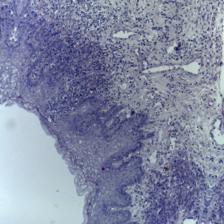
Diagnosis: OSCC